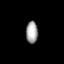
Tissue: lung
Cell type: Epithelial cells
Senescence score: 0.1595
Nuclear area (px): 254
Mean DAPI intensity: 163.386